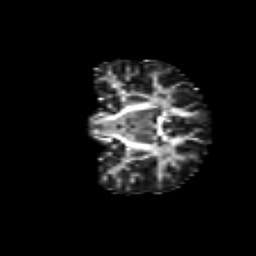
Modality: FA
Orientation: coronal
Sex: female
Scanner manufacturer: siemens
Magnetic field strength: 3 T
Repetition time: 5 s
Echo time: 0.071 s